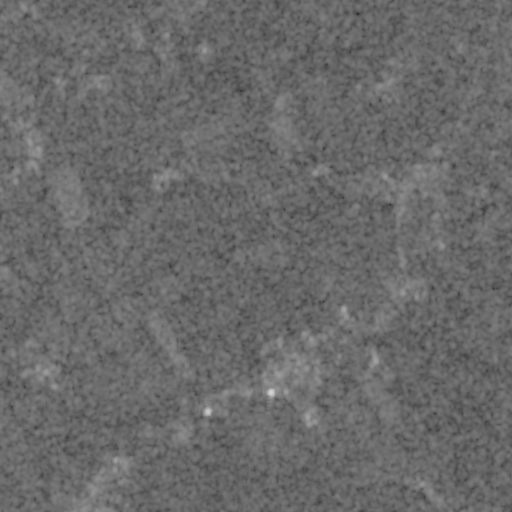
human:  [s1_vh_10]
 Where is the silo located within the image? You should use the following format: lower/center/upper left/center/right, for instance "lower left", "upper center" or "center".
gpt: The silo is located in the upper right of the image.
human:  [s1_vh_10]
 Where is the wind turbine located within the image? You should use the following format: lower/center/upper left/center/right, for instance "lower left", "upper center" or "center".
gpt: The wind turbine is located in the upper left of the image.
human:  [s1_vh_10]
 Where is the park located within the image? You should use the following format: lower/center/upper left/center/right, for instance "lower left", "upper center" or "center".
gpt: There is no park in the image.

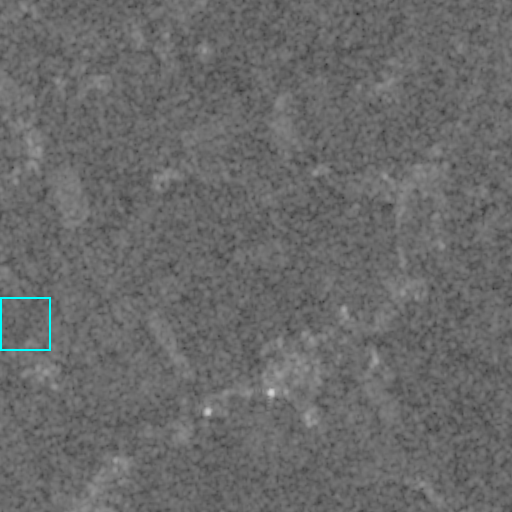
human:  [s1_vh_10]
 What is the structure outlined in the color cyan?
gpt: The structure outlined in cyan is a crop field.
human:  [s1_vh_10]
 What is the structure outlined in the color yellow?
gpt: There is no yellow outline.